Aerial crown-view tile of a tropical tree (Barro Colorado Island, Panama), acquired 20240813:
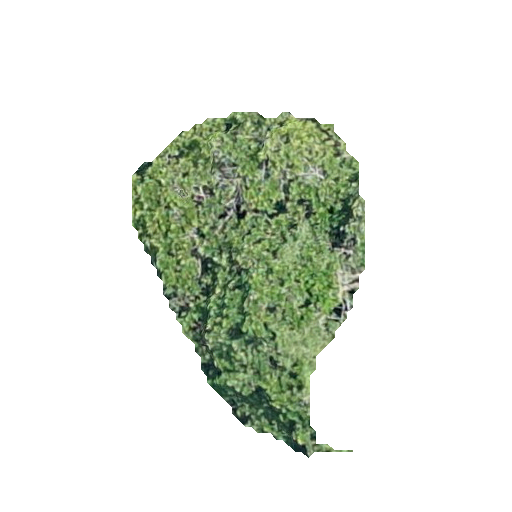
Species: Anacardium excelsum
GBIF accepted scientific name: Anacardium excelsum
Crown area: 80.351 m²